Question: I am trying to nest a JTable inside of another JTable's column (using a CellRenderer).
Example (erroneous) output:

Why does the following example not output a table within a table?
'''
import java.awt.Component;
import javax.swing.JFrame;
import javax.swing.JPanel;
import javax.swing.JScrollPane;
import javax.swing.JTable;
import javax.swing.table.AbstractTableModel;
import javax.swing.table.TableCellRenderer;
public class Test {
public static void main(String[] args) {
JTable table = new JTable(new CustomTableModel());
table.setDefaultRenderer(Person.class, new CustomRenderer());
JPanel panel = new JPanel();
panel.add(new JScrollPane(table));
JFrame frame = new JFrame();
frame.setContentPane(panel);
frame.pack();
frame.setVisible(true);
}
}
@SuppressWarnings("serial")
class CustomTableModel extends AbstractTableModel {
@Override
public int getColumnCount() {
return 2;
}
@Override
public int getRowCount() {
return 1;
}
@Override
public Object getValueAt(int row, int col) {
if (col == 0) {
return new Person("Bob");
} else {
return "is awesome!";
}
}
}
@SuppressWarnings("serial")
class CustomRenderer extends JPanel implements TableCellRenderer {
@Override
public Component getTableCellRendererComponent(JTable table, Object value,
boolean isSelected, boolean hasFocus, int row, int col) {
JTable t = new JTable(new CustomTableModel());
add(new JScrollPane(t));
return this;
}
}
class Person {
public String name = "";
public Person(String name) {
this.name = name;
}
}
'''
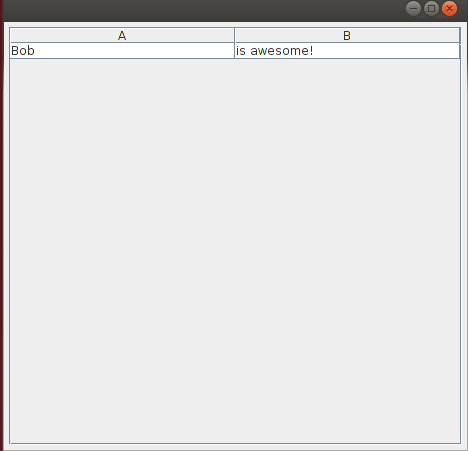
Answer: Don't add the sub table to a scroll pane. Instead, try adding the table to the center position of a JPanel with a BorderLayout, then add the tables header to the NORTH position
The main reason for this is the scroll pane will not be interactive and may hide data
I'm on phone, so it's hard to read the code :P
In your main table model, you need to override the getColumnClass method and make sure you are retuning Person.class for the required column (and the correct class types for the other columns to)